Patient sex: M
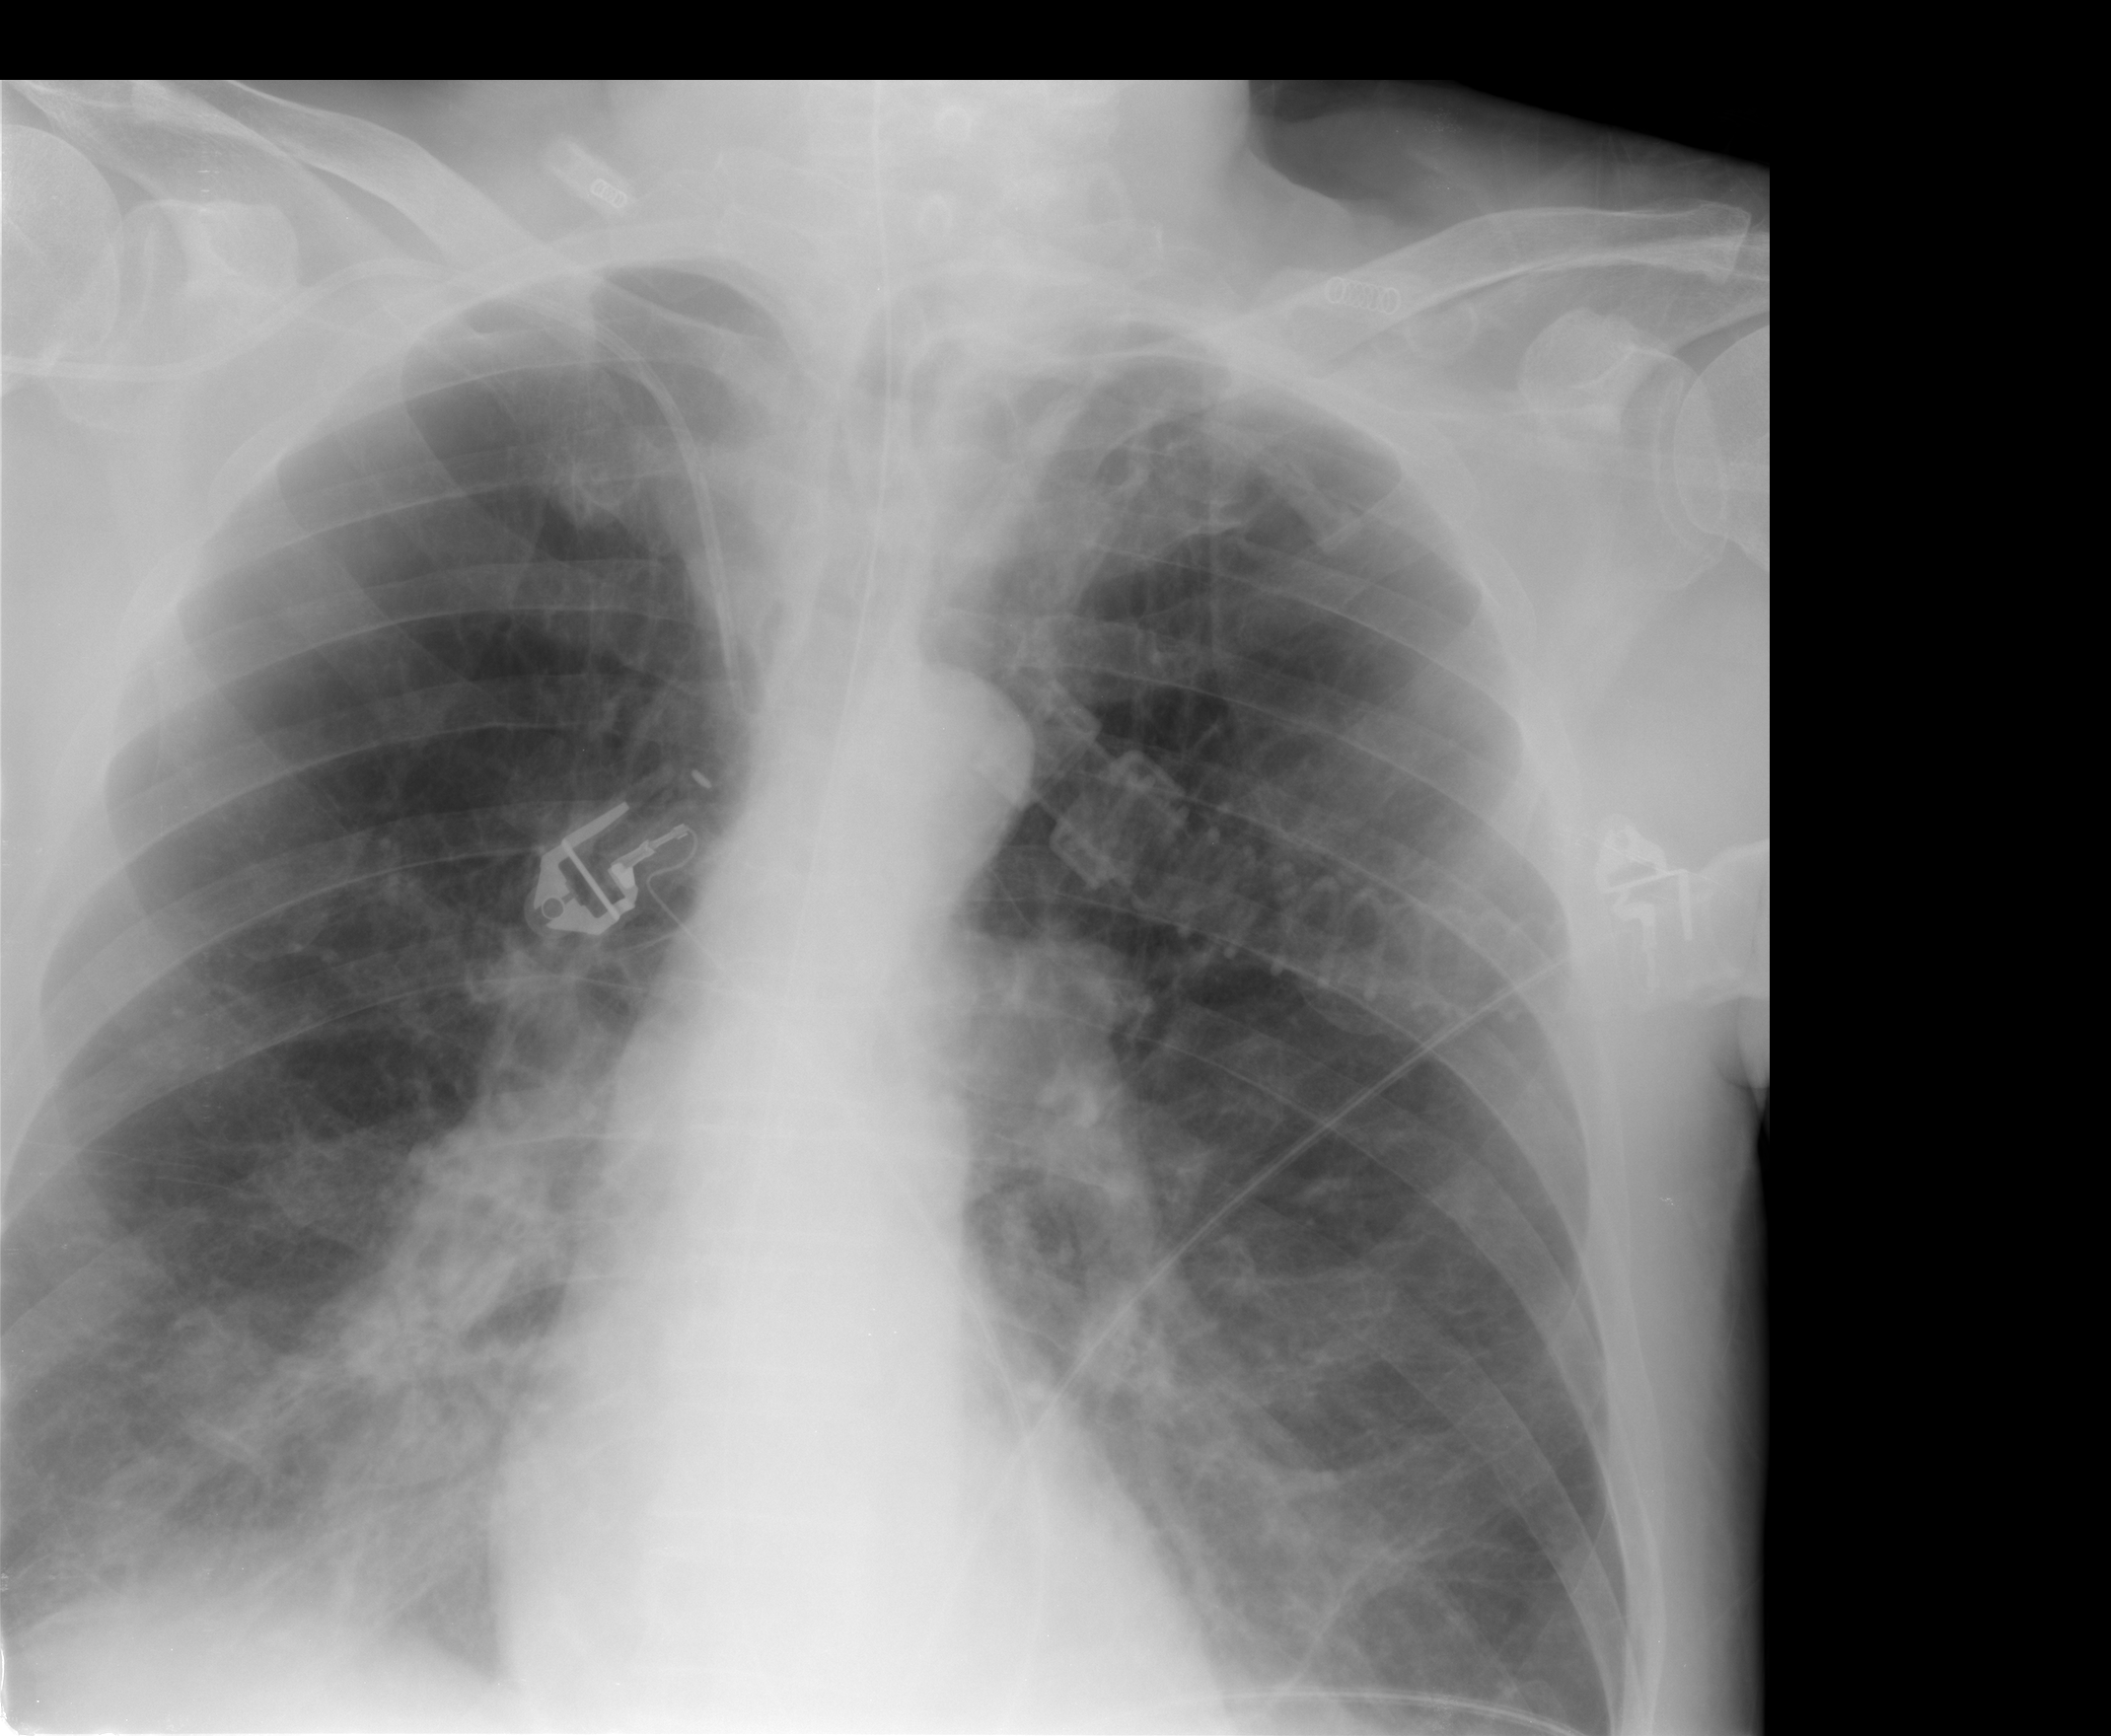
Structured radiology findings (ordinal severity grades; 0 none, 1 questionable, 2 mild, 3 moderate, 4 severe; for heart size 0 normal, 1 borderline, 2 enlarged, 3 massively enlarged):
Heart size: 0
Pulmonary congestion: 0
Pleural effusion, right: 2
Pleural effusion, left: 1
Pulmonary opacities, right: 2
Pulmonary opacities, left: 2
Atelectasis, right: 2
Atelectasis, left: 2